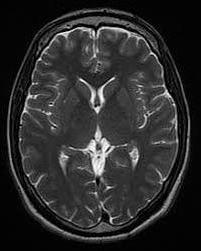
Label: notumor